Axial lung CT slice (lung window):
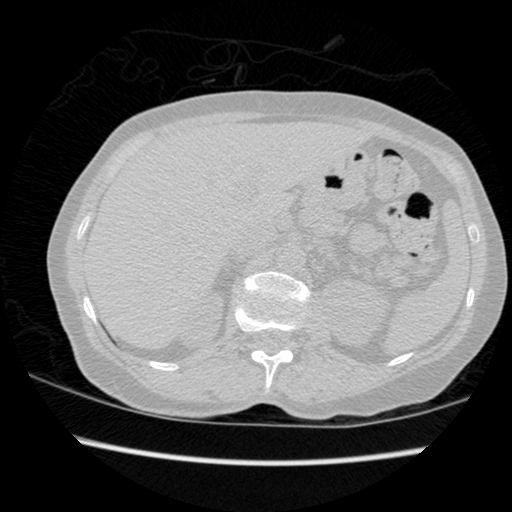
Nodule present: no